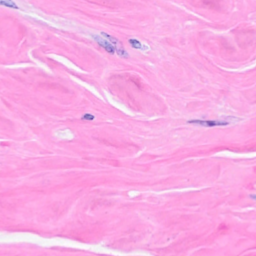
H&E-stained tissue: Breast